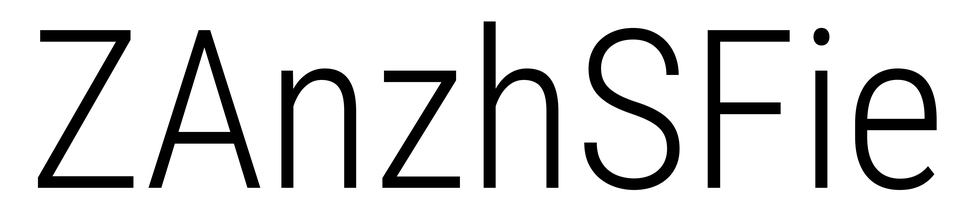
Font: Roboto_Condensed_Light